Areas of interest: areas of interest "Daqing Petrochemical General Factory Youth Science Palace"
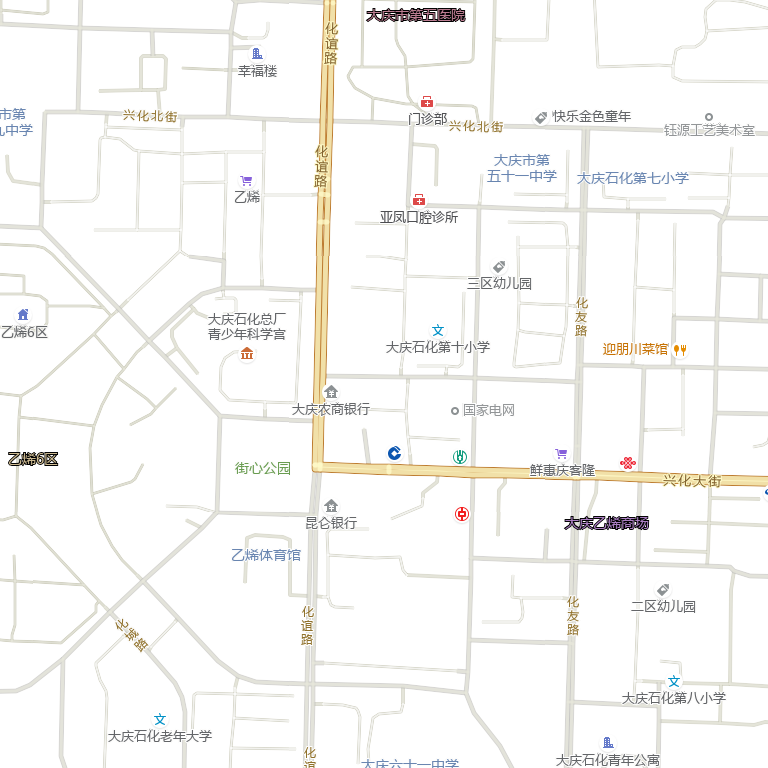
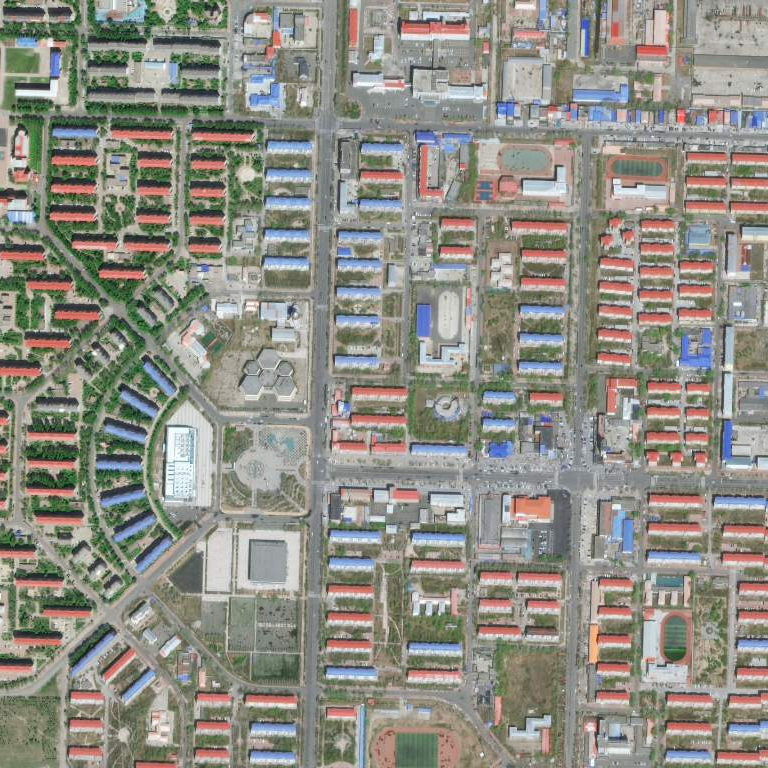